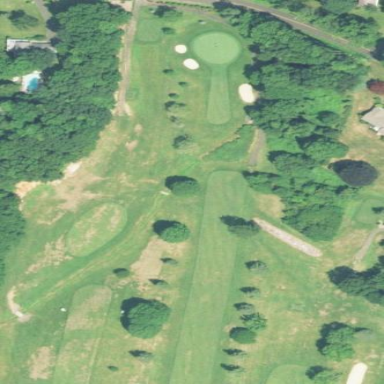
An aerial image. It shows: Grassy area designated as golf fairway.